Field crop: tomato
Growth stage: 1
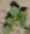
Species: solanum